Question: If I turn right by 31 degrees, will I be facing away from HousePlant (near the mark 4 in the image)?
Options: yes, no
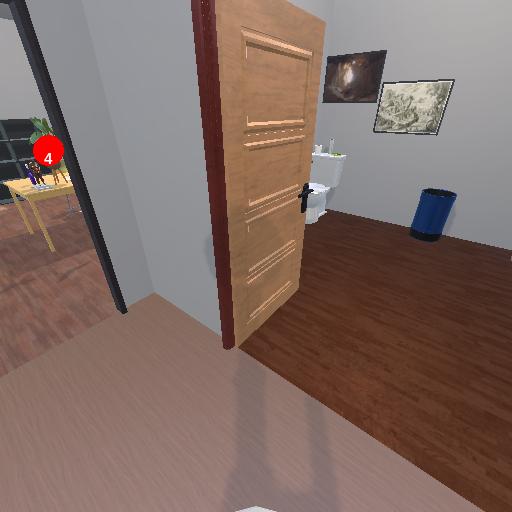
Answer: yes